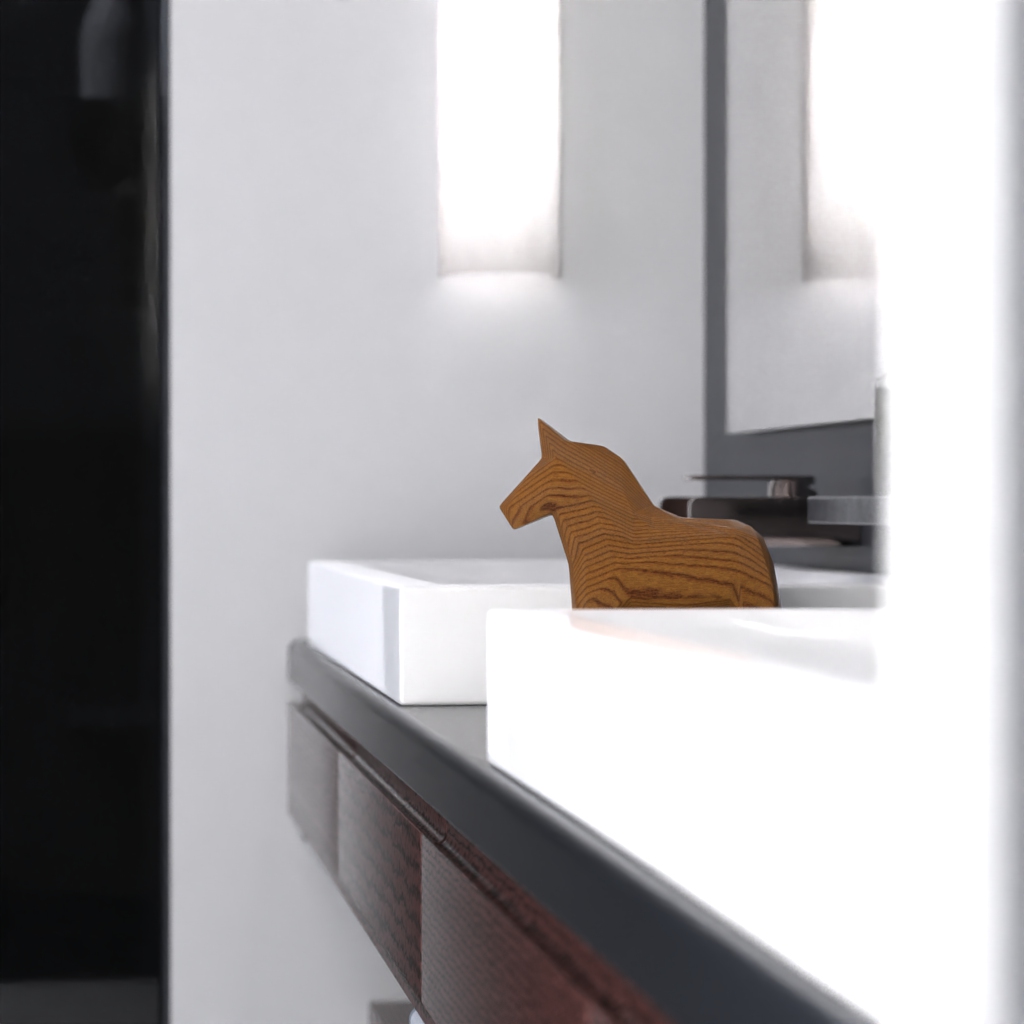
A high quality rendering of a dalahest_oak dalecarlian horse figurine made of varnished dark oak standing on a dark bathroom counter in an a clothing store with cold dimmed artificial lighting,wide shot from the left, 100 mm, f 5.6